Question: AVFoundation allows a developer to create a custom Video Player instead of using Apple's own fullscreen MPMoviePlayer.
In my project, I'm using this approach to achieve something close to what the YouTube iOS app does, which is to have a "canvas" view up on top where playback takes place, along with several controls and text labels at the bottom:

As you know, a YouTube URL "points" to HTML data, and it is meant to be used within a UIWebView. Tapping on the thumbnail inside this UIWebView brings up a fullscreen Player, which is what I'm trying to avoid.
I would like to know if the YouTube API provides a URL pointing to the actual video (mp4 file), so that I may use it along AVFoundation.
I want to find a legal way to do this, so it should definetely comply to both Apple's and Google's terms of service.
Thanks,
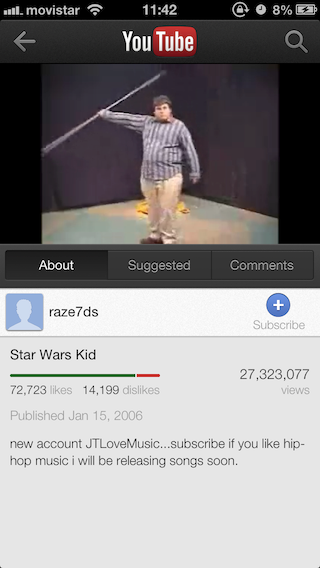
Answer: The easiest way to achieve this is by adding an overlay UIView, which you can place over any part of the screen. And putting it on top of the UIWebView, and set it to not respond to user interactions. As you can change size and placement and making it transparent, you can effectively choose which user interactions you want and which you don't want. And you will not mess around with youTube ToS in any way.